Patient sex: F
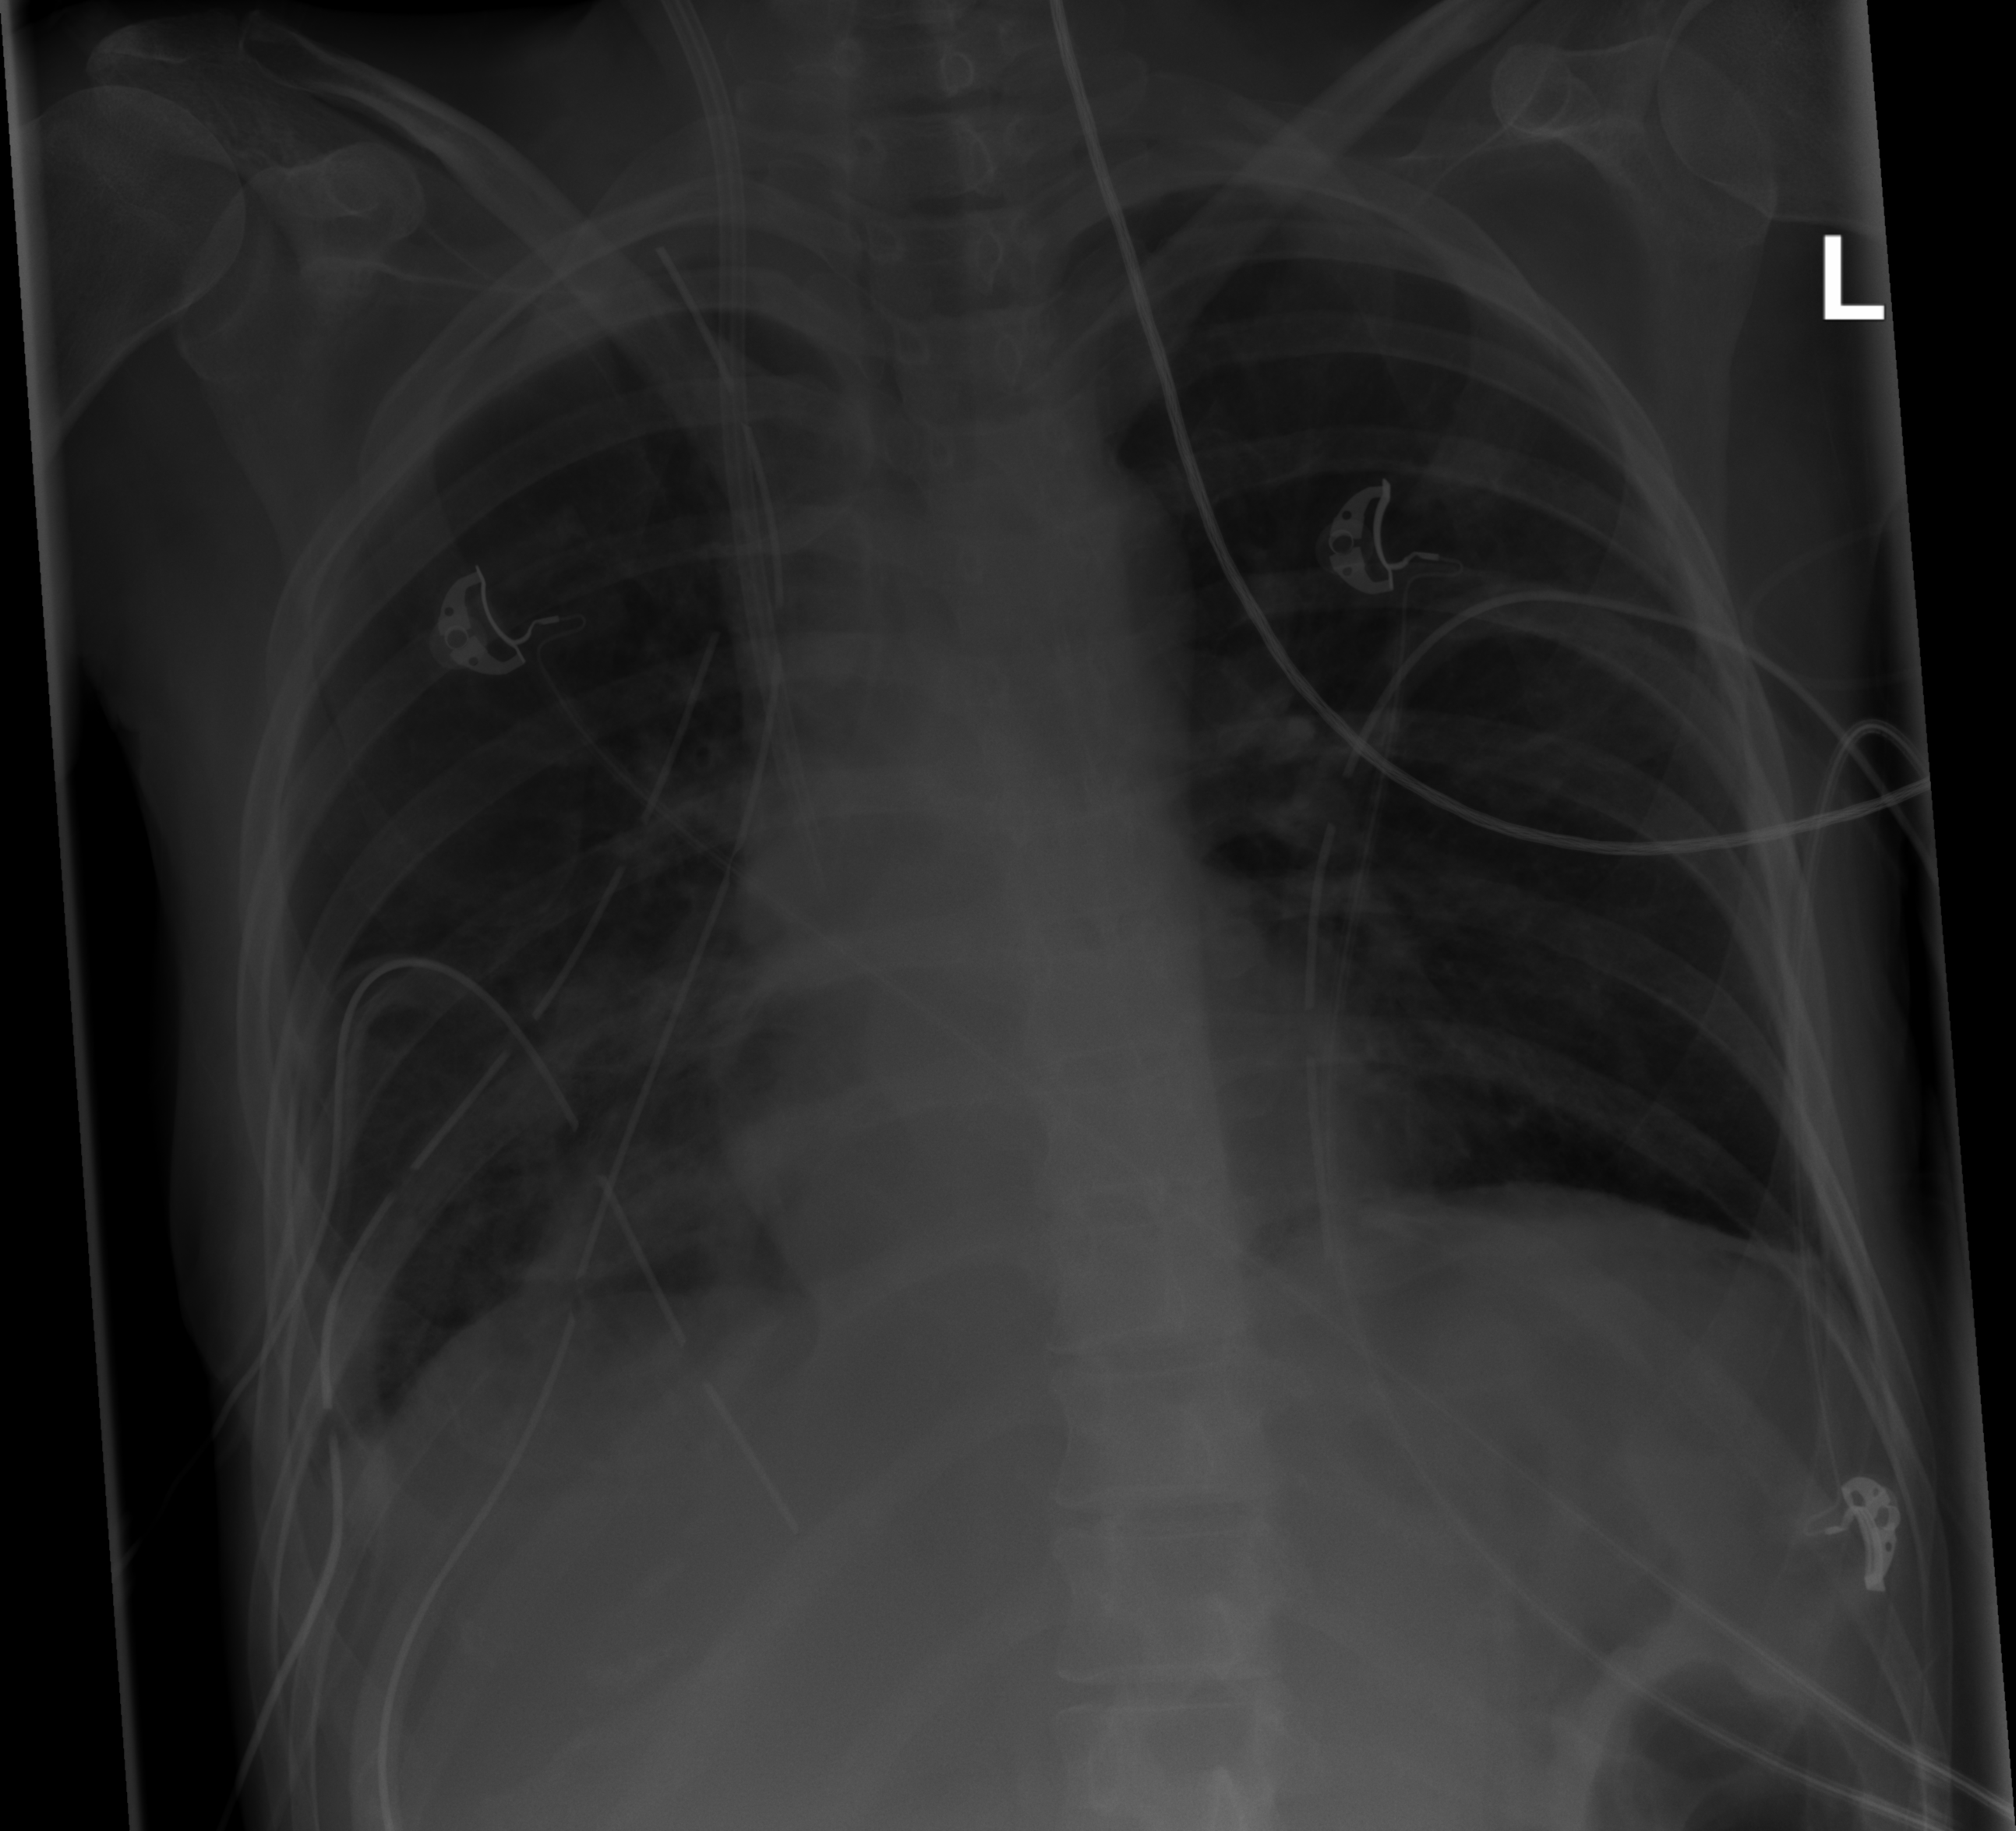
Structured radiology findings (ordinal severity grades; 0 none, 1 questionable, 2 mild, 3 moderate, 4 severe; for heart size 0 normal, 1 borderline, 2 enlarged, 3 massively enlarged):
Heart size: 0
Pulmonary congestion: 0
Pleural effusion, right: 0
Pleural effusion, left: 0
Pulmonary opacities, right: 0
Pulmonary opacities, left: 0
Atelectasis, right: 2
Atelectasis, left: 2